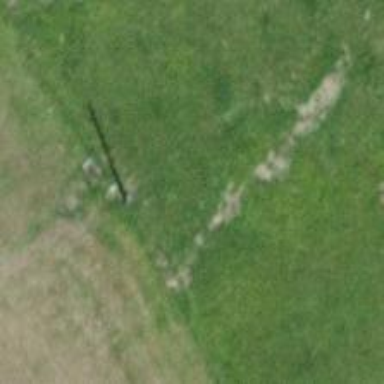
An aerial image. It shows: Utility pole as the man-made structure.